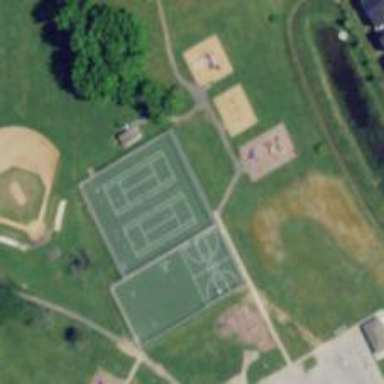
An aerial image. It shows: Tennis court on pitch.